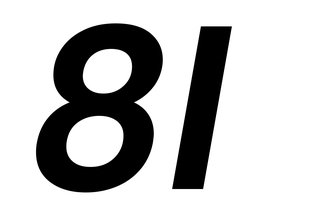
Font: Poppins-SemiBoldItalic